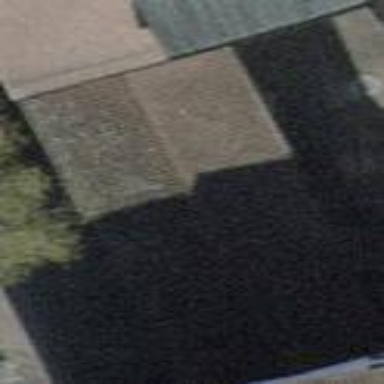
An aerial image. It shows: Group of garages.